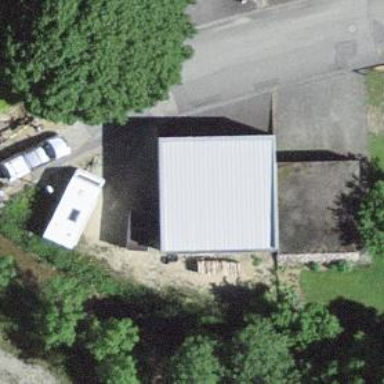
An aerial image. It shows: Garage building.